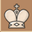
Piece: wK